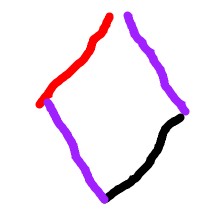
Shape: rhombus